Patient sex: F
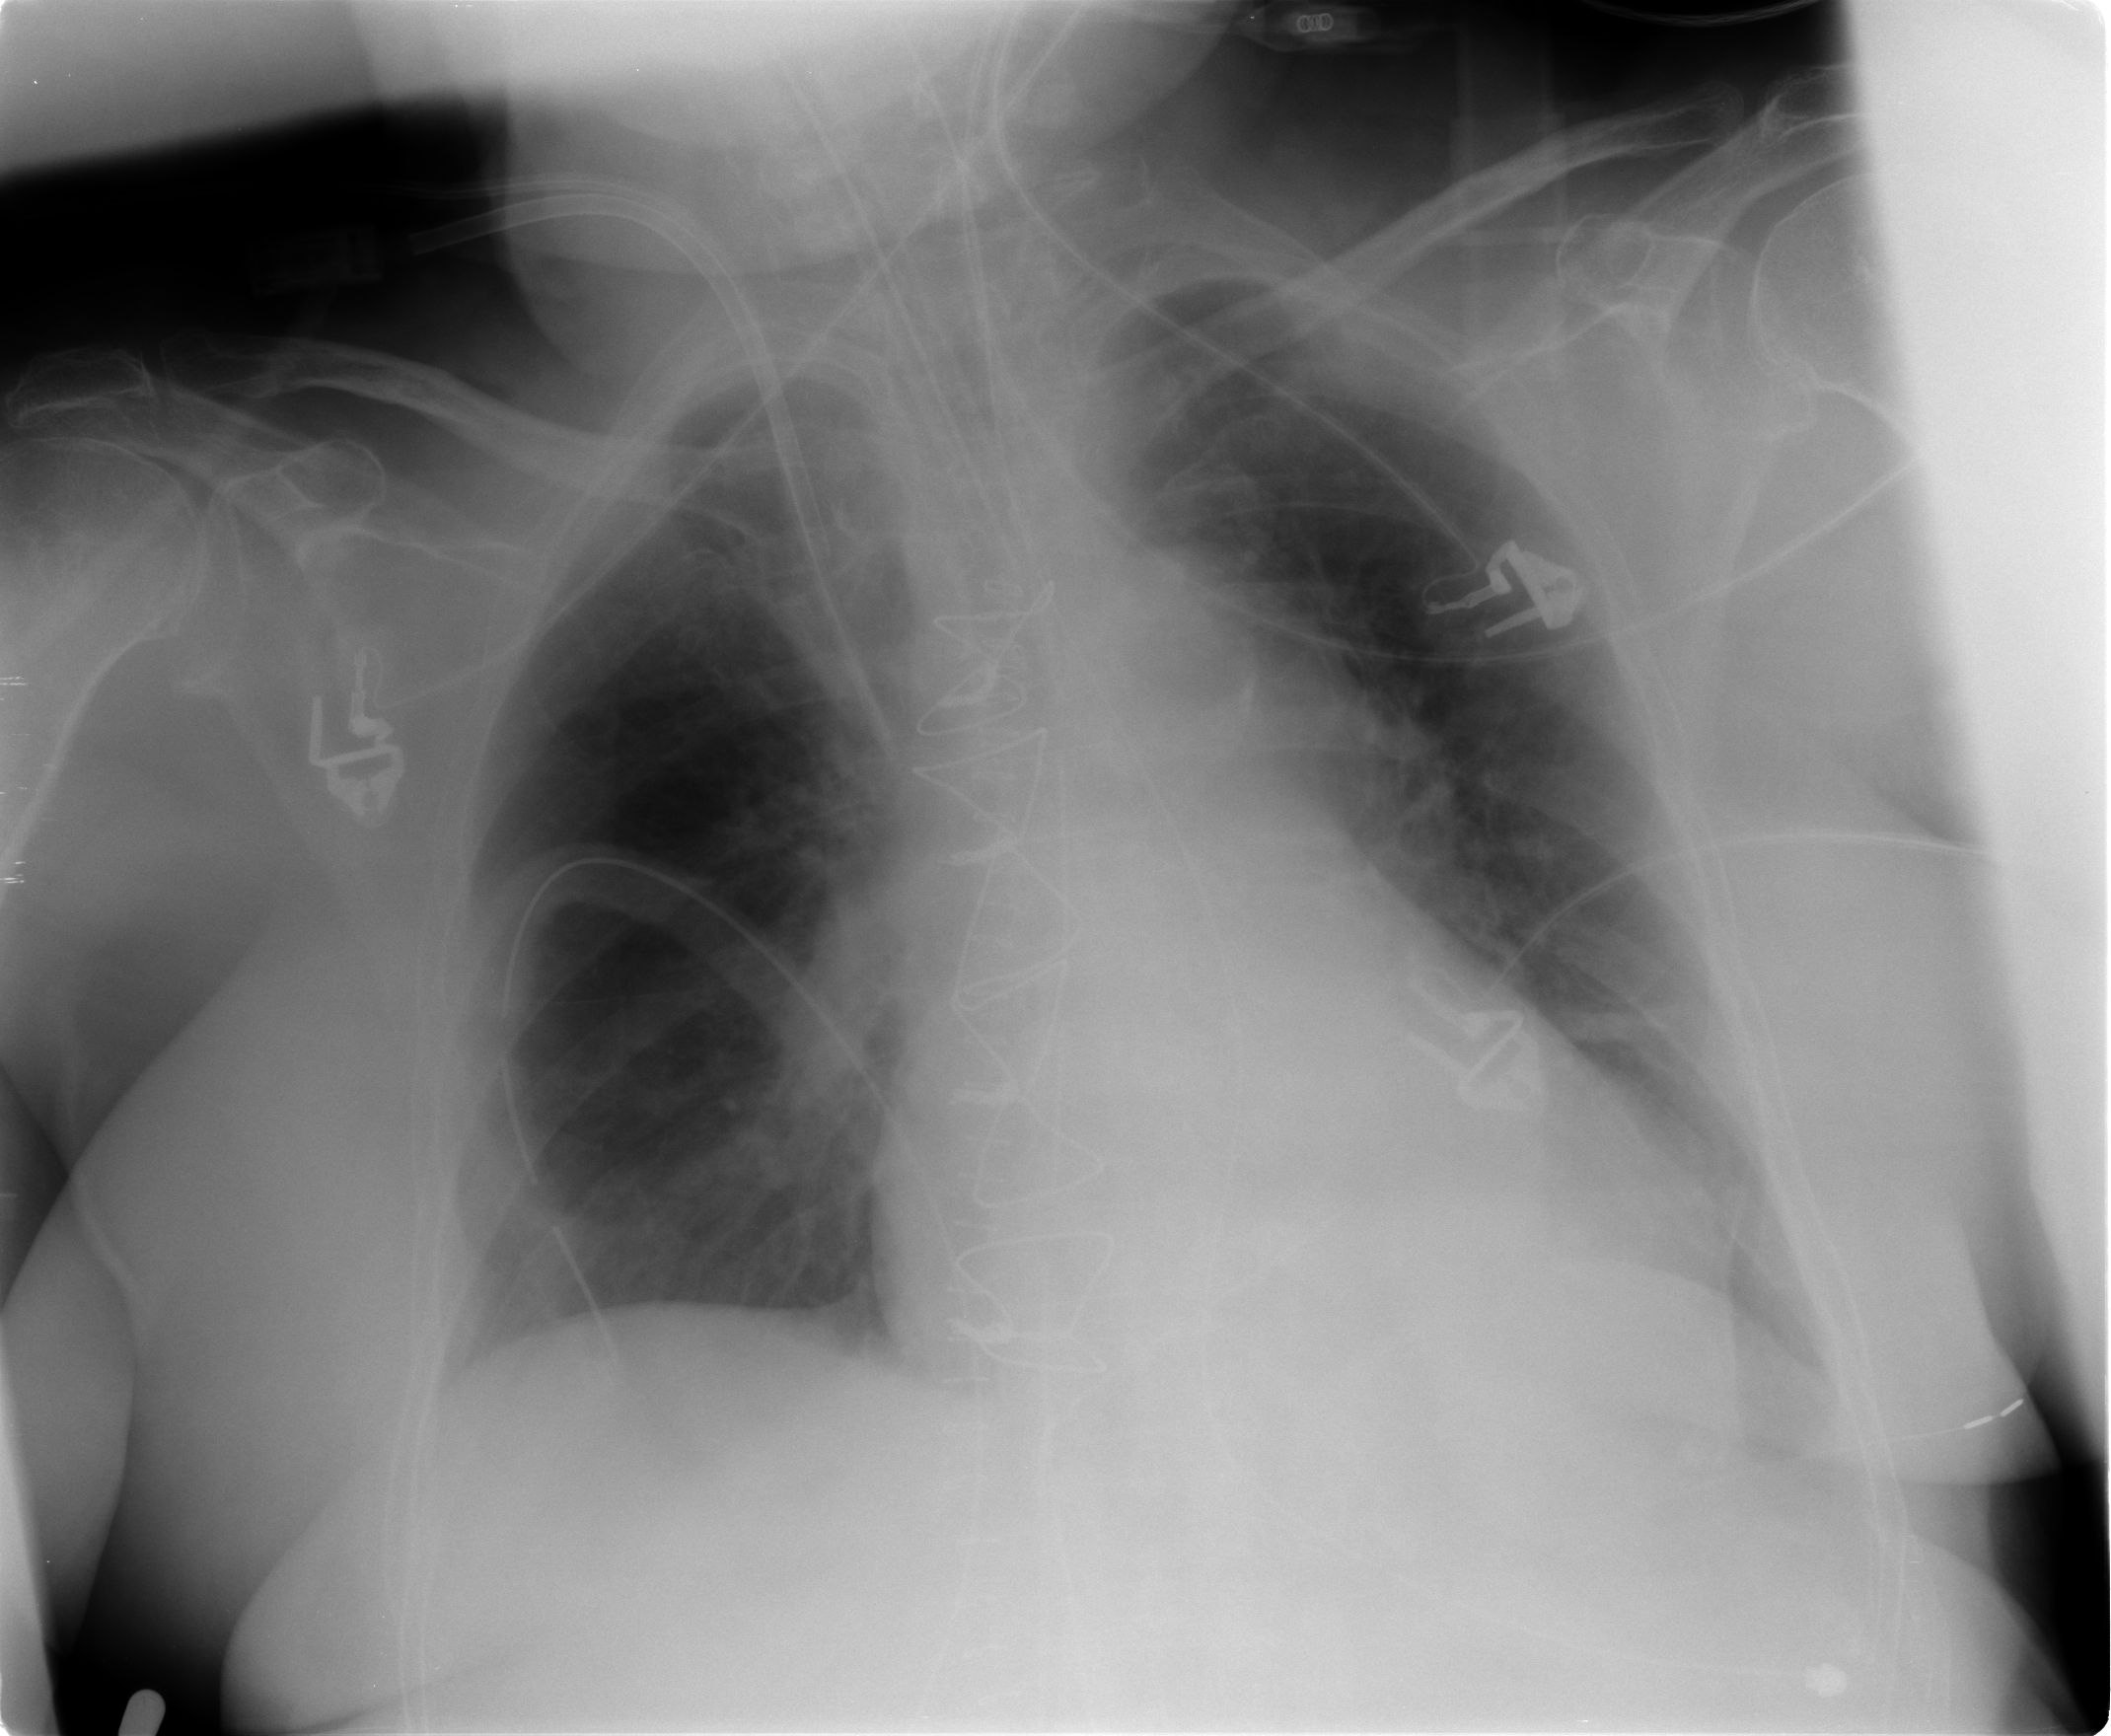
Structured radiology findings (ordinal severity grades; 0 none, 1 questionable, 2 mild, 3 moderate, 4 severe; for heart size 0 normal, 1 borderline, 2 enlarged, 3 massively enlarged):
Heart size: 2
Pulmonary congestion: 2
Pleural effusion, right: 0
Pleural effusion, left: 2
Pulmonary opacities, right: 0
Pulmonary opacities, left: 0
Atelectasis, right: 0
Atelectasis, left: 2